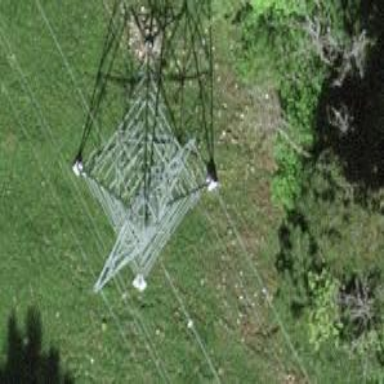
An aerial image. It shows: Power tower.